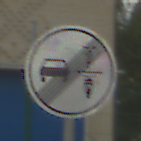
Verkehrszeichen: EndeVerbotUeberholenEinspurigeFahrzeuge
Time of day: MorningAfternoon
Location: Outdoor (Suburban)
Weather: PartlyCloudy
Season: NotSpecified
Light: Natural